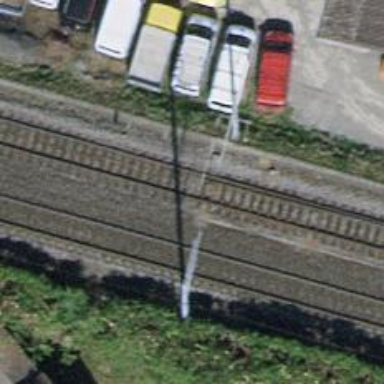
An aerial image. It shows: Railway switch.